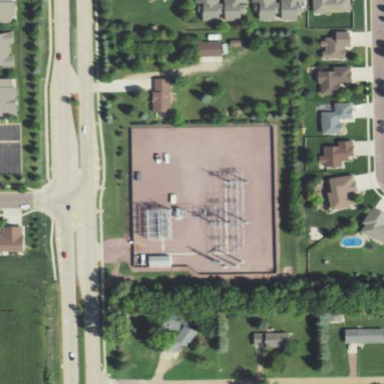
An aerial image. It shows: Power substation enclosed by fence.